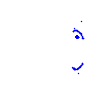
Particle: kaon